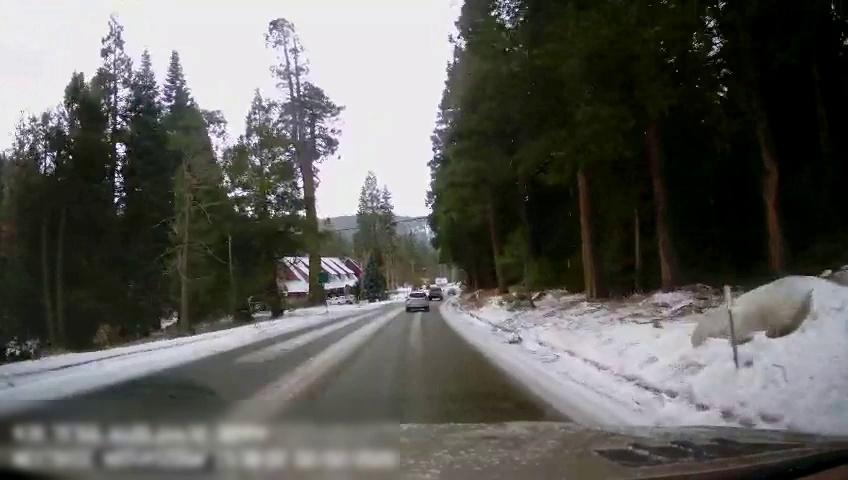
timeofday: Day
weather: Snowy
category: Drivable Space
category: Vehicles | Truck
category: Vehicles | SUV
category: Vehicles | Truck